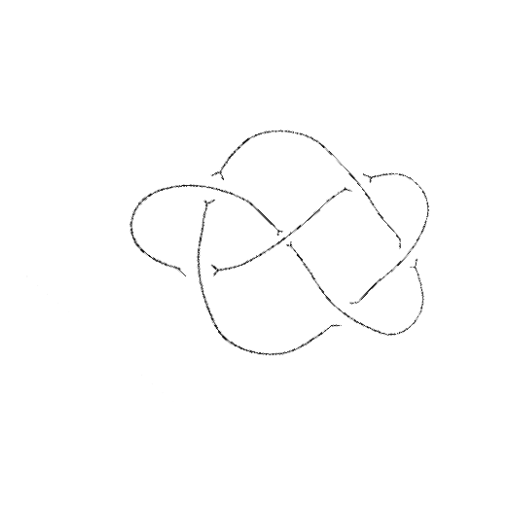
Crossing number: 6